Question: I have a problem with curlpp library. I'll explain the steps that I followed.
---
## Step 1: download and installation
download website: <URL>
'''
$./configure
$make
$sudo make install
'''
- -
---
## Step 2: I used the following code:
'''
#include <curlpp/cURLpp.hpp>
#include <curlpp/Easy.hpp>
#include <curlpp/Options.hpp>
#include <curlpp/Exception.hpp>
using namespace std;
int main()
{
char *url = (char*) "http://dbpedia.org/sparql";
string queryString = "PREFIX dbp: <http://dbpedia.org/resource/> "
"PREFIX dbp2: <http://dbpedia.org/ontology/> "
"SELECT ?abstract "
"WHERE { "
"dbp:Nikola_Tesla dbp2:abstract ?abstract . "
"FILTER langMatches(lang(?abstract), 'en')"
"}";
try
{
curlpp::Easy request;
string parameters = "query=" + curlpp::escape(queryString);
request.setOpt(new curlpp::options::Url(url));
request.setOpt(new curlpp::options::Verbose(true));
request.setOpt(new curlpp::options::PostFields(parameters));
request.perform();
}
catch (curlpp::RuntimeError & e)
{
std::cout << e.what() << std::endl;
}
catch (curlpp::LogicError & e)
{
std::cout << e.what() << std::endl;
}
return 0;
}//end function main
'''
---
- - - - -
---
After adding -lcurlpp as the picture shows: I got the following errors:

> g++ -LSQLiteCpp-master/debug -o bin/Debug/EntityLinking
obj/Debug/DataLoader.o obj/Debug/Entity.o obj/Debug/Fact.o
obj/Debug/FactClass.o obj/Debug/Link.o obj/Debug/main.o
obj/Debug/ManageDb.o obj/Debug/SQLiteCpp-master/sqlite3/sqlite3.o
obj/Debug/tinyxml/tinystr.o obj/Debug/tinyxml/tinyxml.o
obj/Debug/tinyxml/tinyxmlerror.o obj/Debug/tinyxml/tinyxmlparser.o
-lpthread -ldl -lcurlpp SQLiteCpp-master/debug/libSQLiteCpp.a /usr/bin/ld: obj/Debug/main.o: reference au symbole non defini
"curl_easy_setopt@@CURL_OPENSSL_3"
//usr/lib/x86_64-linux-gnu/libcurl.so.4: error adding symbols: DSO
missing from command line collect2: error: ld returned 1 exit status
Process terminated with status 1 (0 minute(s), 0 second(s)) 0
error(s), 0 warning(s) (0 minute(s), 0 second(s))
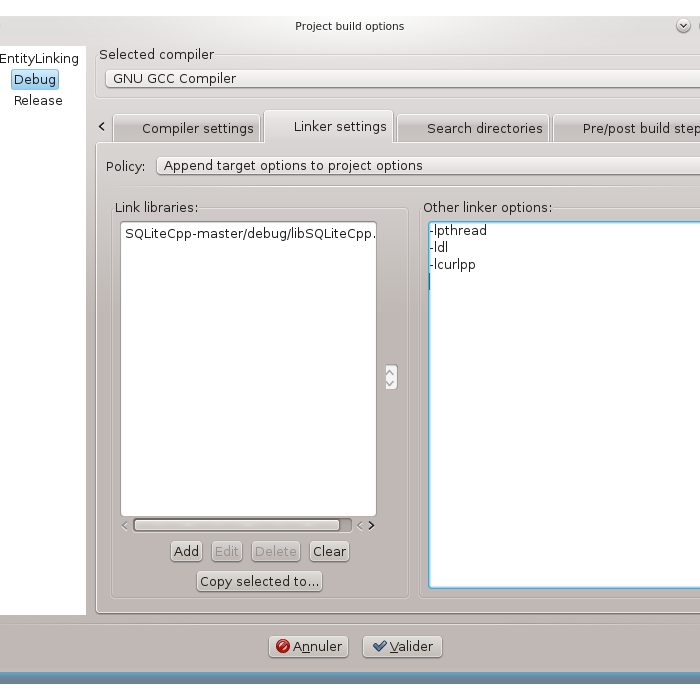
Answer: You need to link with '-lcurlpp' when compiling & linking your code.